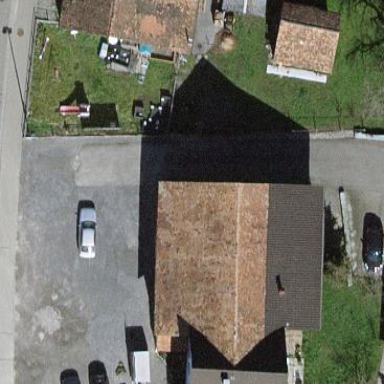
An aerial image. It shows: Rural barn.